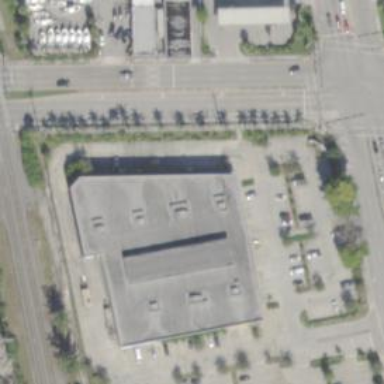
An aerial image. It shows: Ship chandler shop.